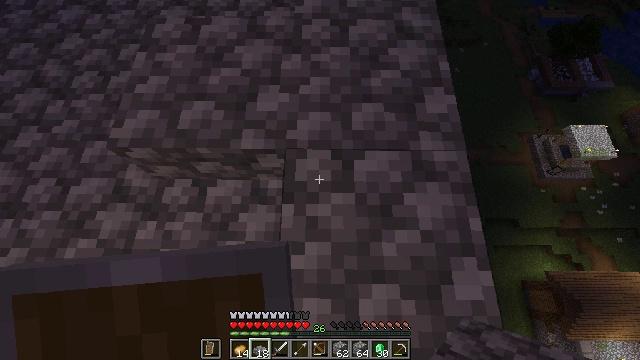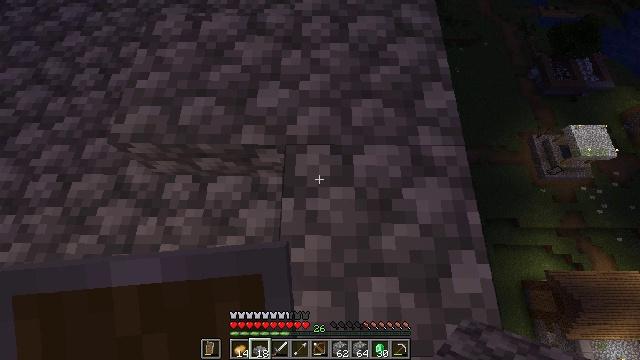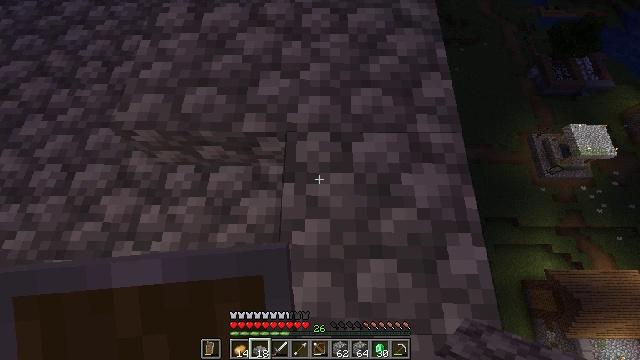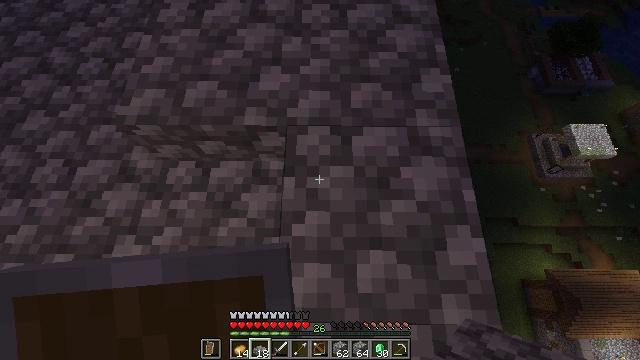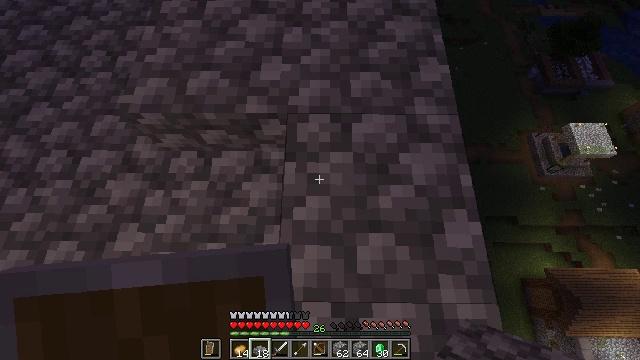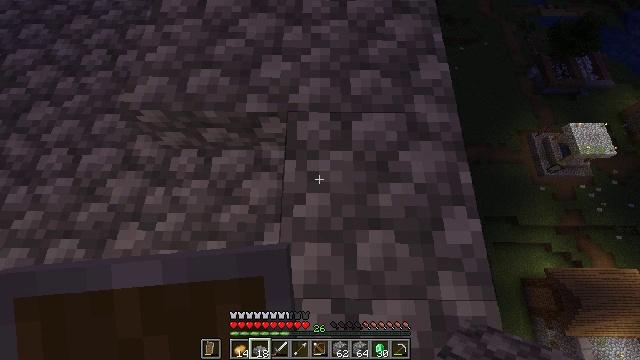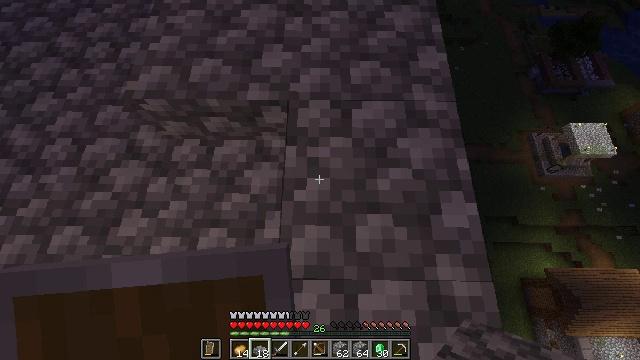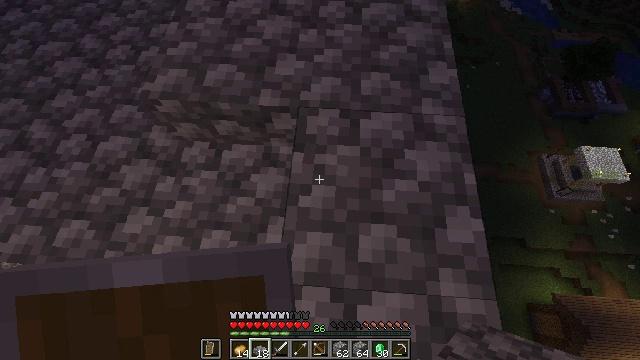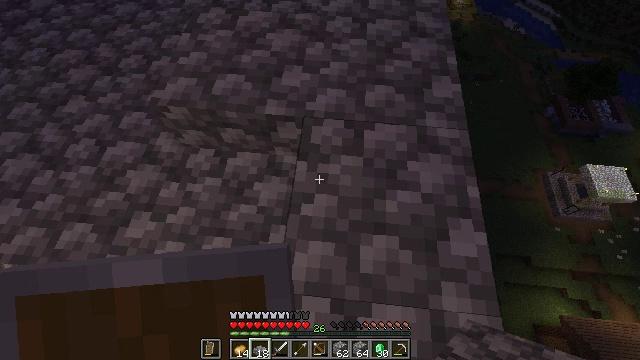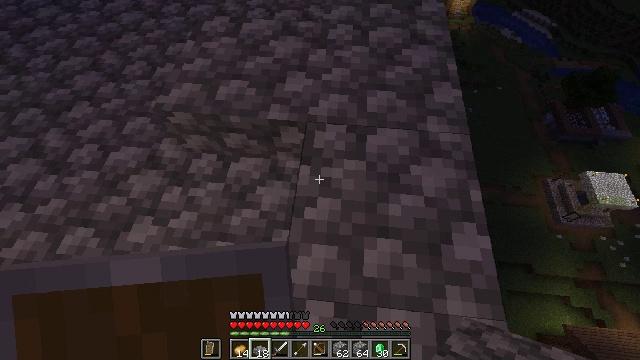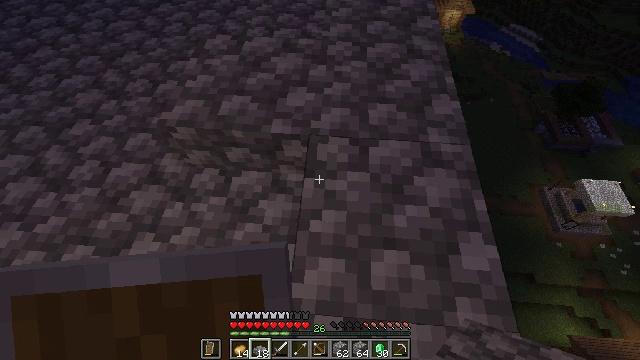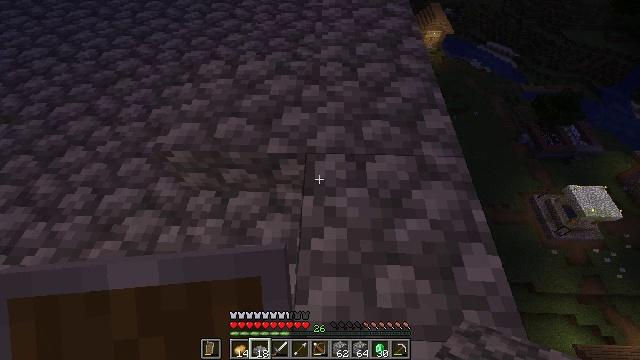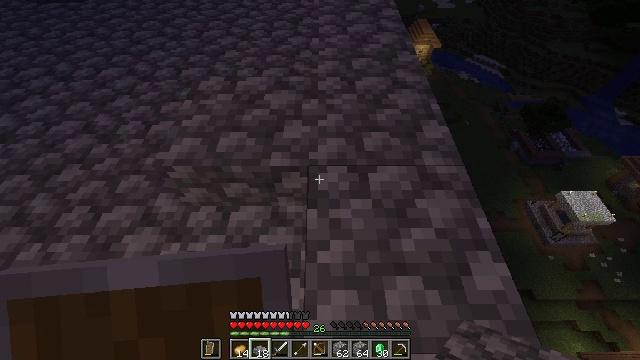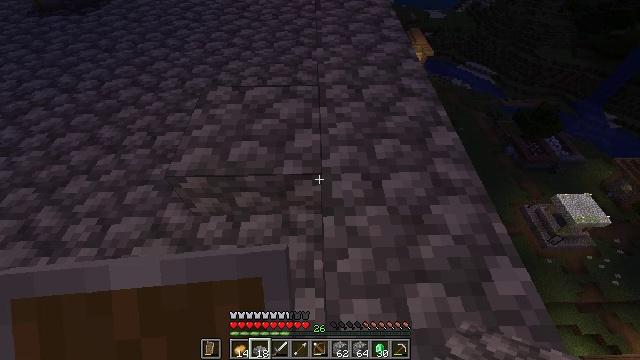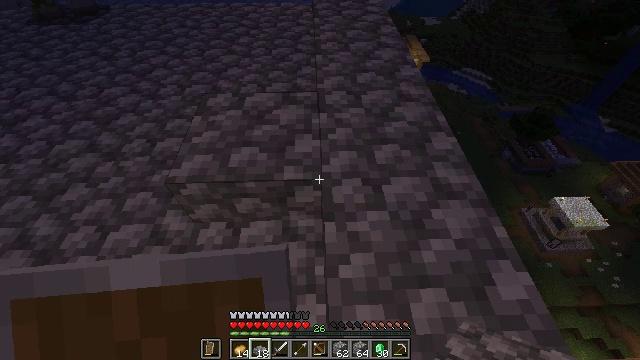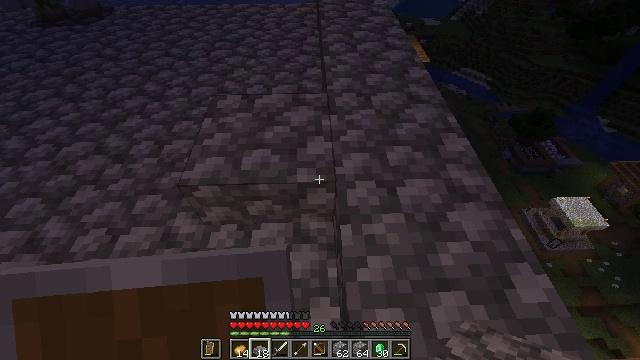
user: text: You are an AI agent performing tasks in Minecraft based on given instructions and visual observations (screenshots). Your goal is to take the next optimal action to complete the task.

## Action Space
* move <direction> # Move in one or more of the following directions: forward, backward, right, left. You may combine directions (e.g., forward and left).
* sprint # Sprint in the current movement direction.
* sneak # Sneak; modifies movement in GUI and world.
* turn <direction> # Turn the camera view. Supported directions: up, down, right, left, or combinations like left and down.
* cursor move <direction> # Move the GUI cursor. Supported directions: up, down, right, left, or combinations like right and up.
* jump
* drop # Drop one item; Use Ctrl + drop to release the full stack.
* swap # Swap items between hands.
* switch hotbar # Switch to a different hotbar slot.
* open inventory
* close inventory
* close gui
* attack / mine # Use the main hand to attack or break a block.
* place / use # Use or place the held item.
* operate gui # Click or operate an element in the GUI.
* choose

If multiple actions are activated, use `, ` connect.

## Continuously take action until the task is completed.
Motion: motion action
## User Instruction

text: Break the cobblestone slab to recycle it.
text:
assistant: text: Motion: move back, sneak
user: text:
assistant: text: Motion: move back, sneak
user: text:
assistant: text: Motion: move back, sneak
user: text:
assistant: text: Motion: move back, sneak
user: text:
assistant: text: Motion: move back, sneak
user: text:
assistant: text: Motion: sneak
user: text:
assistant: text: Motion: sneak, turn left and up
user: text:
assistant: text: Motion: sneak, turn left and up
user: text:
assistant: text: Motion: move left, sneak, turn up
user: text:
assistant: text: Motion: move left, sneak, turn right and up
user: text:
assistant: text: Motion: move left, sneak, turn right and up
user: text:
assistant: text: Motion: move left, sneak, turn right and up
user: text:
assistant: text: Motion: move left, sneak, turn right and up
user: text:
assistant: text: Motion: move left, sneak, turn up
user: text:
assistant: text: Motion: move forward and move left, sneak
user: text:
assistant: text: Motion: move forward and move left, sneak
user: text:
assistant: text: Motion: move forward and move left, sneak
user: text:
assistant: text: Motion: move forward and move left, sneak
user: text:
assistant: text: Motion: move forward and move left, sneak
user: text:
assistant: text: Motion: move left, sneak
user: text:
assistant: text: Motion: sneak
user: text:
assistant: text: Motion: no_op
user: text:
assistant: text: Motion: no_op
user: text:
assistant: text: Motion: no_op
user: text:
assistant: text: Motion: no_op
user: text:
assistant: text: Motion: no_op
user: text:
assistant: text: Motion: no_op
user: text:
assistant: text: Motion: no_op
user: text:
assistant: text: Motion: no_op
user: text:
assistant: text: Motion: no_op